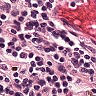
Metastatic tissue present: no